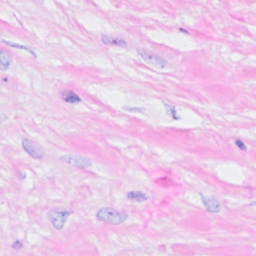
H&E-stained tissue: Breast